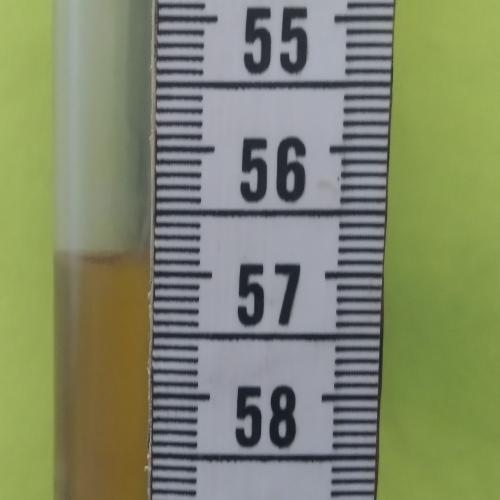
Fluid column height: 56.8 cm